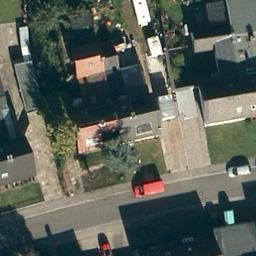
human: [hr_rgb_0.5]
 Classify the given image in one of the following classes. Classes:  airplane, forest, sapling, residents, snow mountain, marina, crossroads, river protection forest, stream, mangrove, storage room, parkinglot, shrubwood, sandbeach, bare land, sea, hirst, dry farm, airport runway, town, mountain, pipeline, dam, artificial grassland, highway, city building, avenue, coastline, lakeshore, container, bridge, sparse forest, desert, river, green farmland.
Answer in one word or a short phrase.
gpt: residents